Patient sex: M
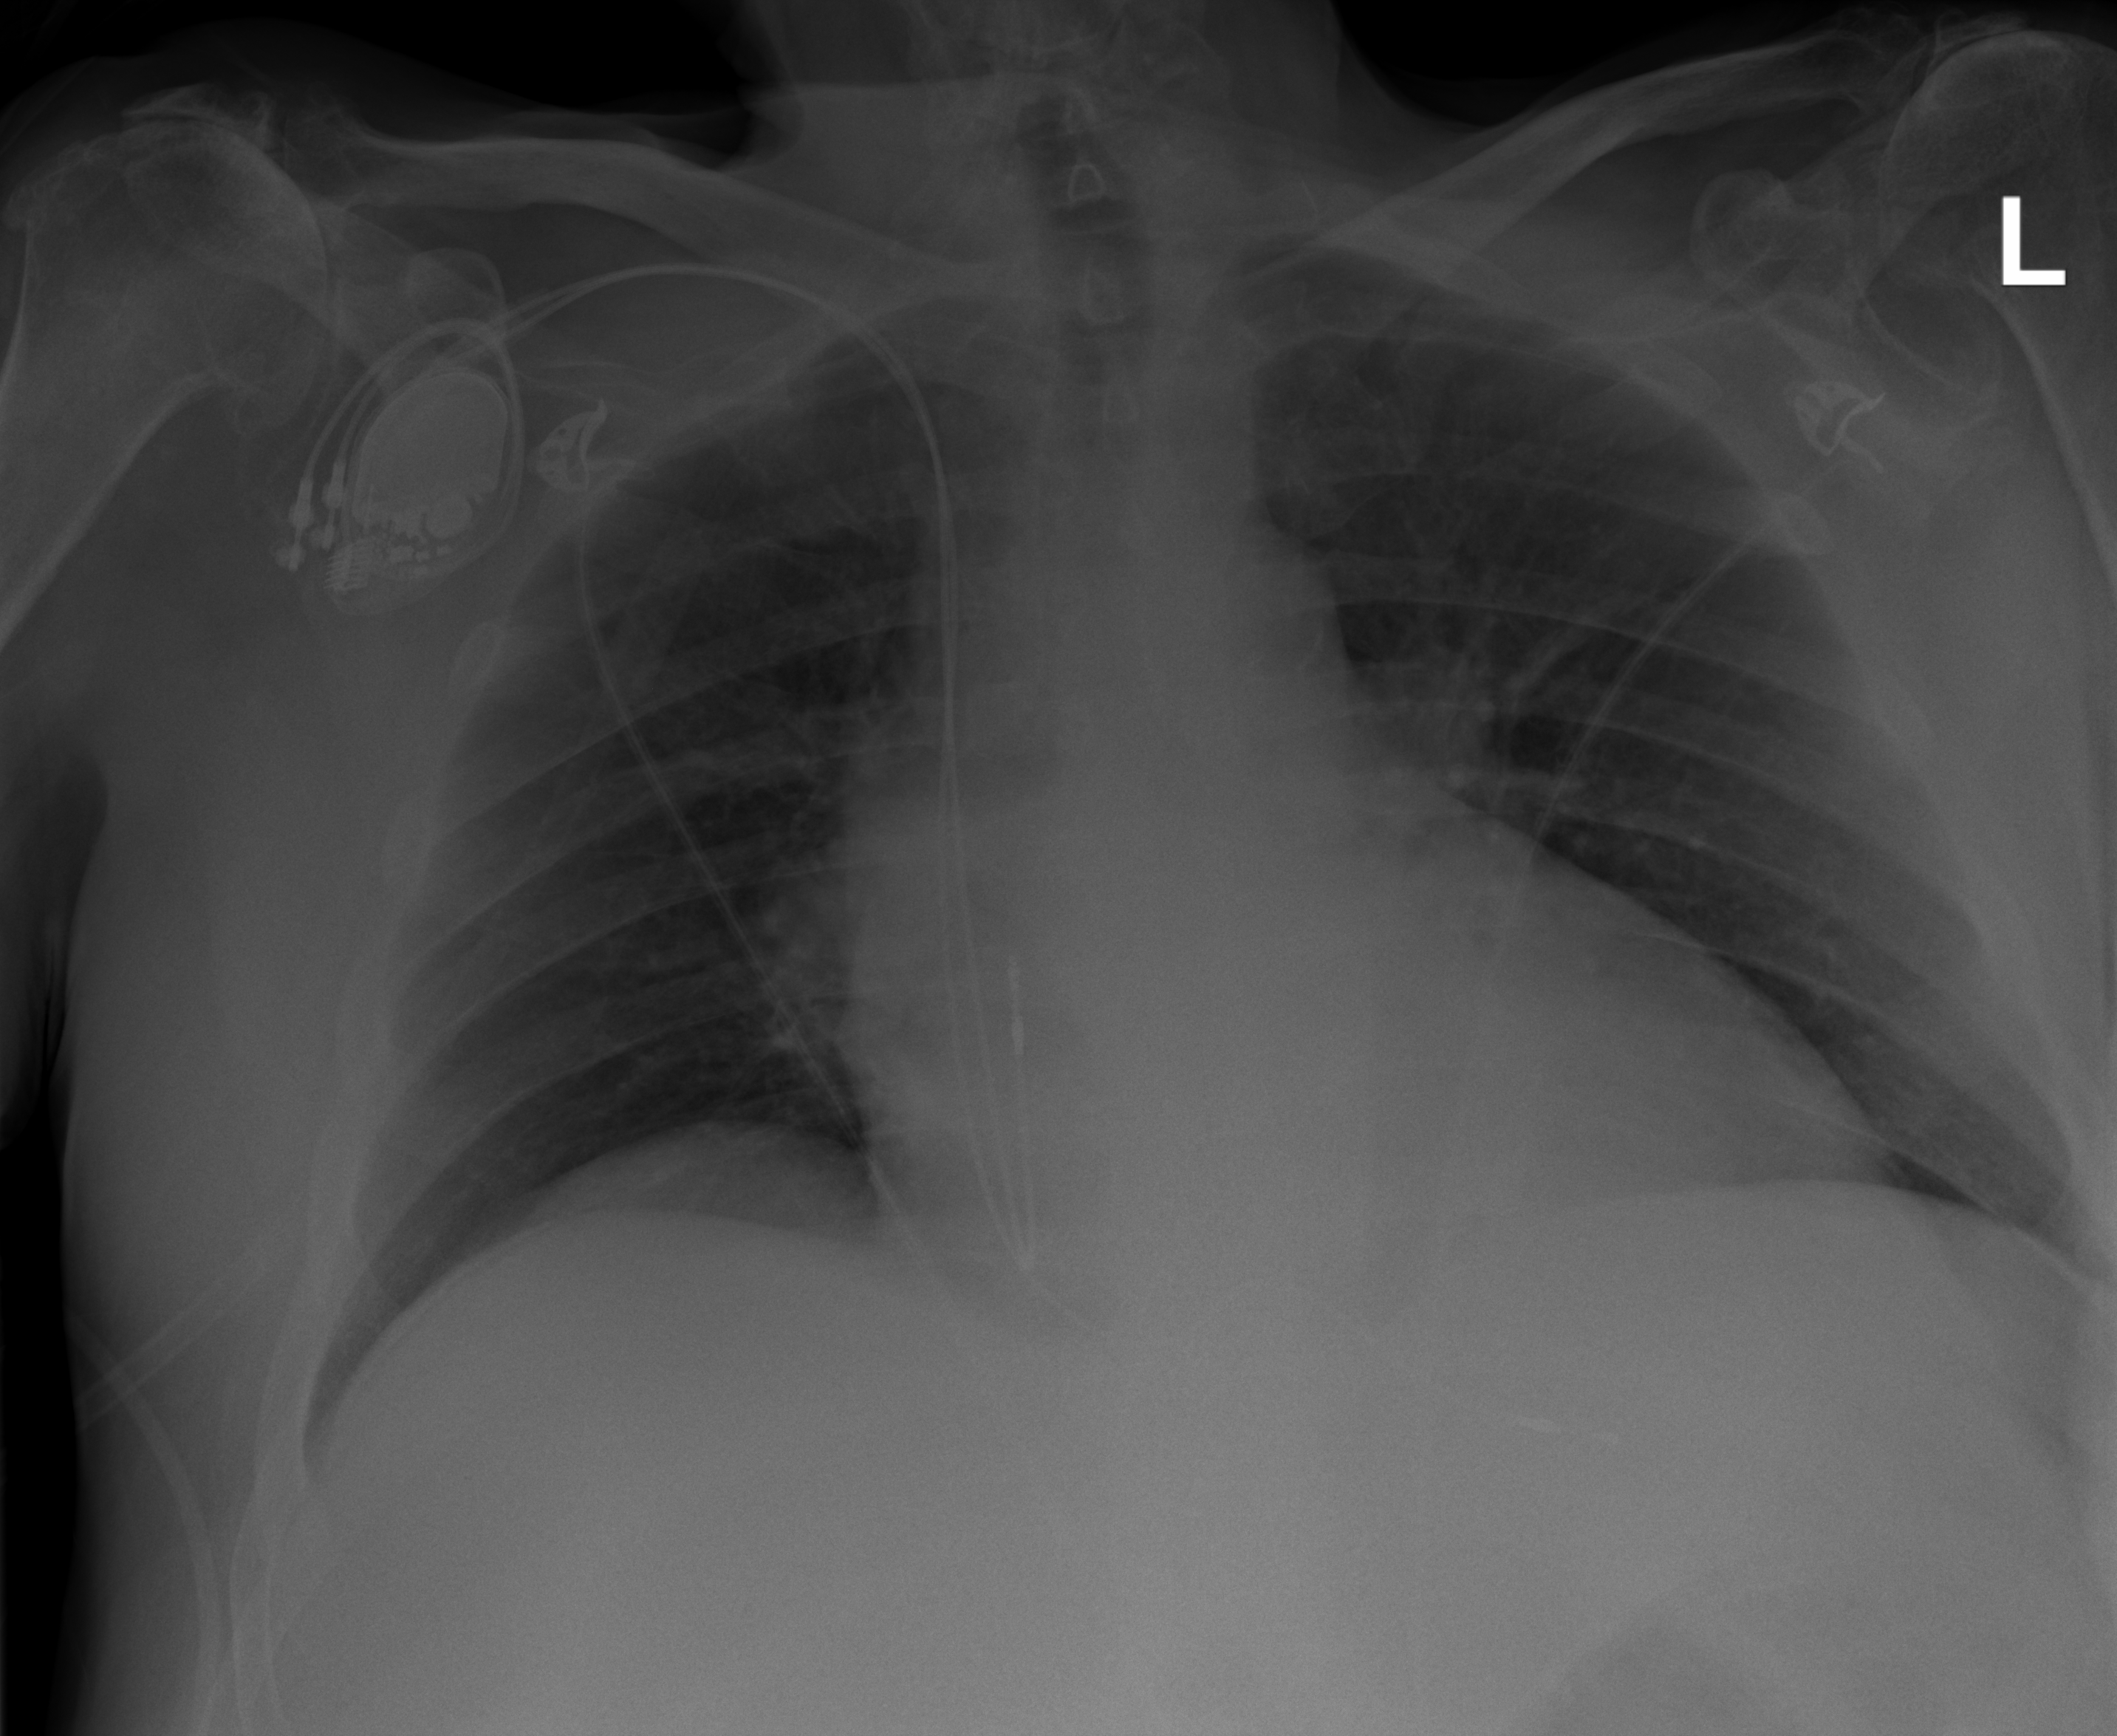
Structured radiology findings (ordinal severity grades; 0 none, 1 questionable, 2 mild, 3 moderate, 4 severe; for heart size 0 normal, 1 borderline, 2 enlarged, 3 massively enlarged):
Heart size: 2
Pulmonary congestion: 0
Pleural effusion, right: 0
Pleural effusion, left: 0
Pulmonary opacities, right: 0
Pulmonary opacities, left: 0
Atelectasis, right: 0
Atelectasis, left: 2